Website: slack
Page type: payment
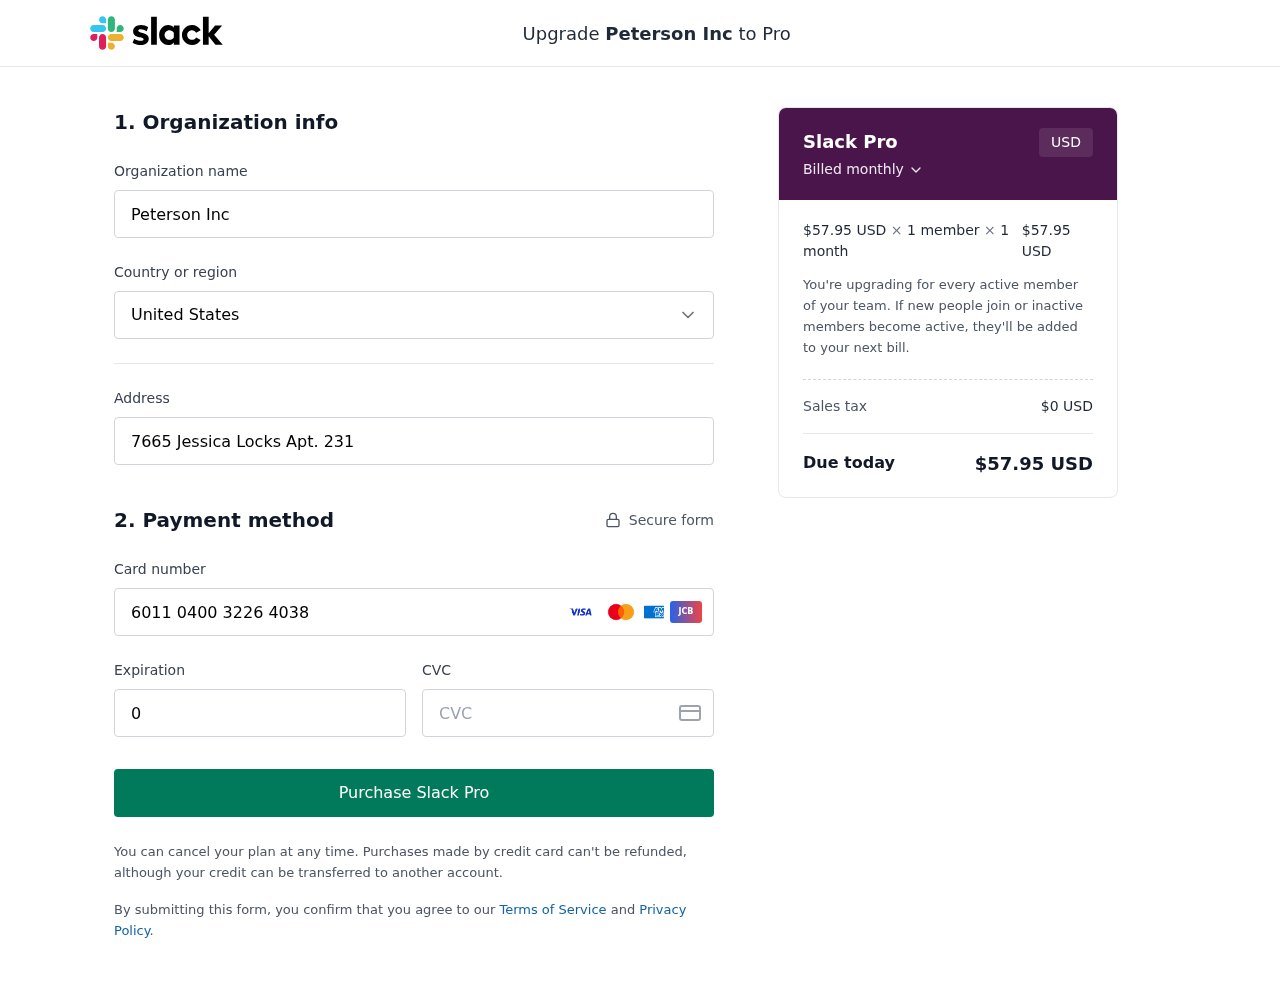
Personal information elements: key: PII_CARD_CVV
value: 626
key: PII_CARD_EXPIRY
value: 03/26
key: PII_CARD_NUMBER
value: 6011 0400 3226 4038
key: PII_COMPANY
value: Peterson Inc
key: PII_COUNTRY
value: United States
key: PII_STREET
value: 7665 Jessica Locks Apt. 231
Product elements: key: PRODUCT1_PRICE
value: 57.95
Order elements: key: ORDER_SUBTOTAL
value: $57.95 USD
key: ORDER_TAX
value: $0 USD
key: ORDER_TOTAL
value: $57.95 USD